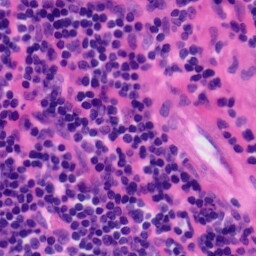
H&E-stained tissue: Tonsil